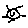
Label: sun